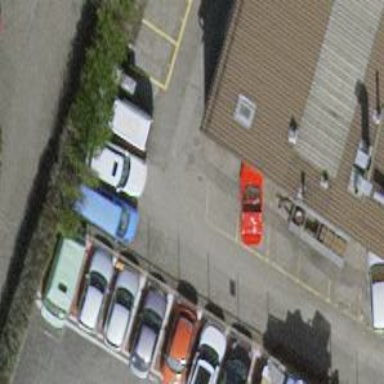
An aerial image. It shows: Road serving as parking aisle.